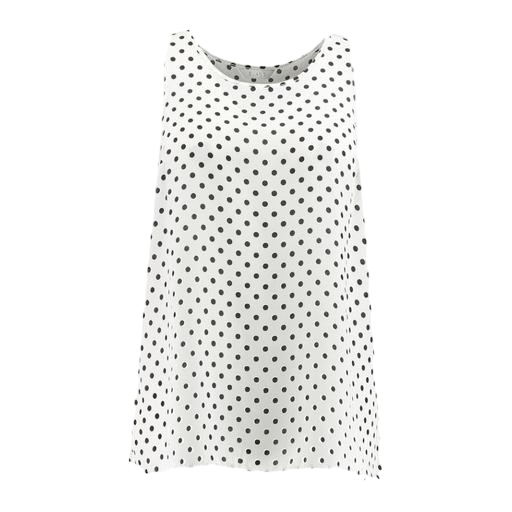
white dotted tank, white gisella dot tank top, white and black polka dot shirt, white background